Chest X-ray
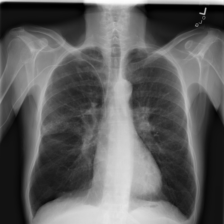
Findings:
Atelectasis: negative
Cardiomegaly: negative
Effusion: positive
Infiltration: negative
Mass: negative
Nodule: positive
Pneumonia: positive
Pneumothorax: negative
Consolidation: negative
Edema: negative
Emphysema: negative
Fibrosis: negative
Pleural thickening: negative
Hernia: negative